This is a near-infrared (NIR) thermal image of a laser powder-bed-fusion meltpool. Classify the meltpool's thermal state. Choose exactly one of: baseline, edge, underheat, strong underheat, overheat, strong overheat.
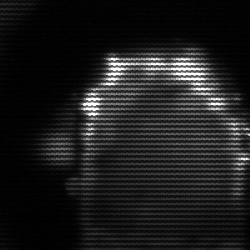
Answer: baseline